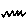
Label: zigzag